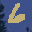
Label: 6